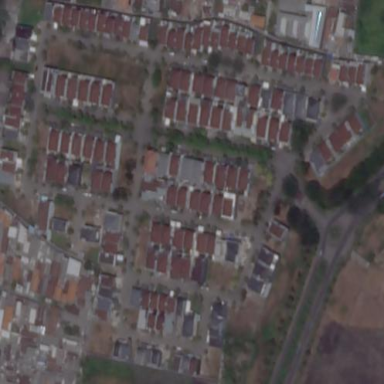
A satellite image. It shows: Residential area.